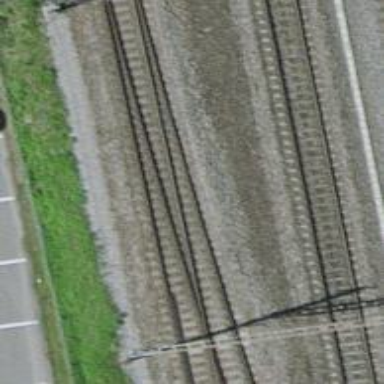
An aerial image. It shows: Railway with electrified contact lines.